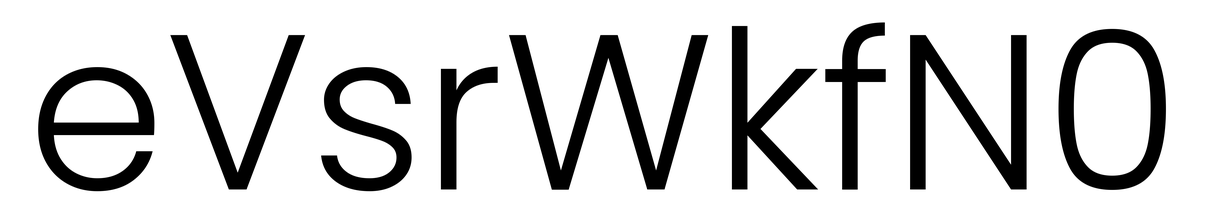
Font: Poppins-Light